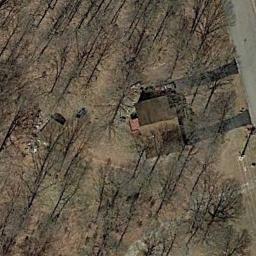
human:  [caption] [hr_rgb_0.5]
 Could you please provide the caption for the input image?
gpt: The sparse residential is on the bare land next to some trees and a road .

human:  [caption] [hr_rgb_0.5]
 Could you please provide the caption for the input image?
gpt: The sparse residential  is surrounded by trees .

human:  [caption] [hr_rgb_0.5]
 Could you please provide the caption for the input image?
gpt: In a sparse residential area there is a house and many withered trees .

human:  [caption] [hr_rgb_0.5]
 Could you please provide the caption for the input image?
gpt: There is a house by the road, With a few trees behind it .

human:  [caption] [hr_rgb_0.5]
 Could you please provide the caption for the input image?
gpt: A sparse residential area with many withered trees and a brown building .